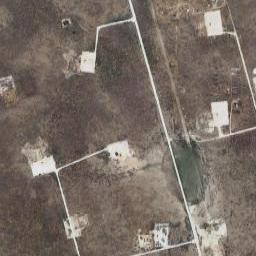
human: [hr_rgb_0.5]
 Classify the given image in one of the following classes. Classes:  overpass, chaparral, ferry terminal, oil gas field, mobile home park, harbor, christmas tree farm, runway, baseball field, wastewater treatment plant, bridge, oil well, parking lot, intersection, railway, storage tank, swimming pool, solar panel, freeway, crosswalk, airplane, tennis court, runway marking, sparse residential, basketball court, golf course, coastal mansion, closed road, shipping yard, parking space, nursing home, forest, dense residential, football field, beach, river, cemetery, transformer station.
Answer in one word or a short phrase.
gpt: oil gas field